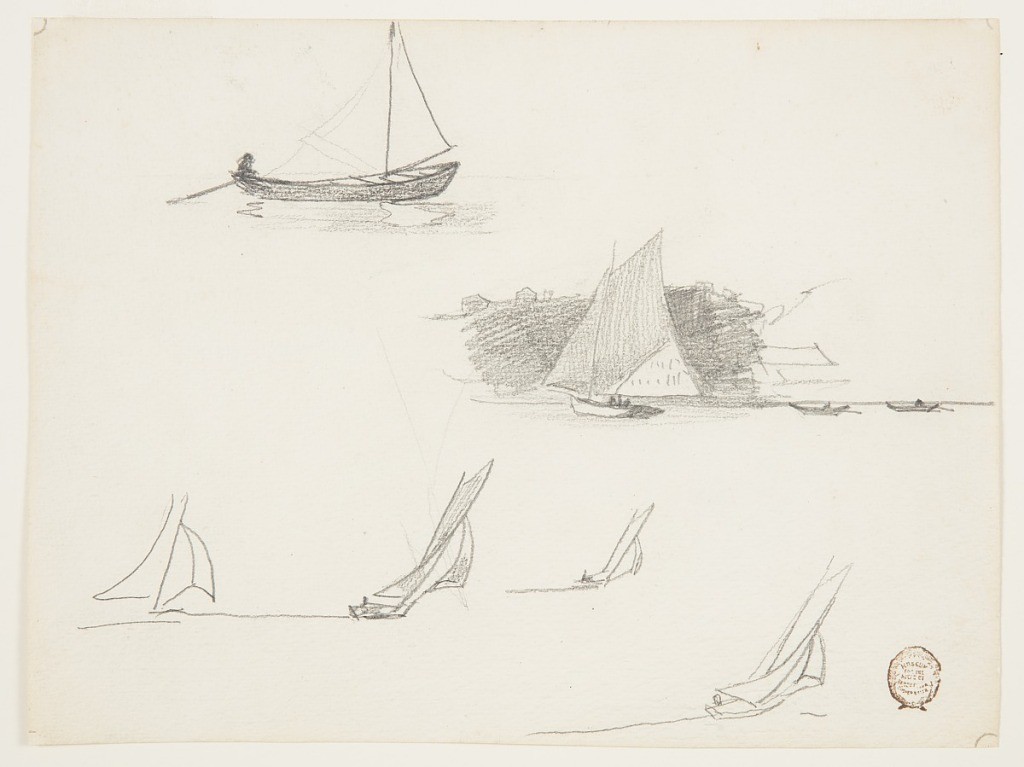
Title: Six Studies of Sailboats
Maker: Winslow Homer, American, 1836–1910
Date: ca. 1880
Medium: Graphite on cold pressed paper
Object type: Drawing
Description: Horizontal view of six studies of sailboats, with the most finished one, at right center, showing the sailboat and two row boats against a rocky coast.